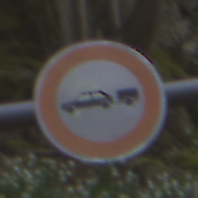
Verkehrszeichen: VerbotPersonenkraftwagenMitAnhaenger
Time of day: MorningAfternoon
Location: Outdoor (Nature)
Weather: PartlyCloudy
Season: NotSpecified
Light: Natural